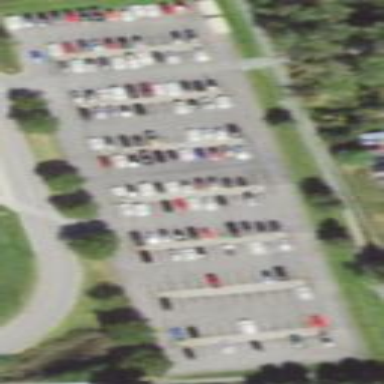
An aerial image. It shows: Parking area.